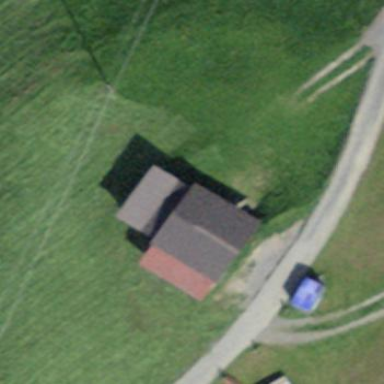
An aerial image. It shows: Shed building.